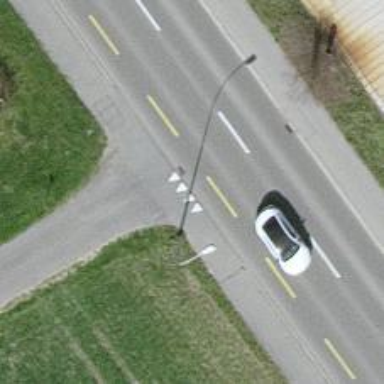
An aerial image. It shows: Road with "give way" sign.